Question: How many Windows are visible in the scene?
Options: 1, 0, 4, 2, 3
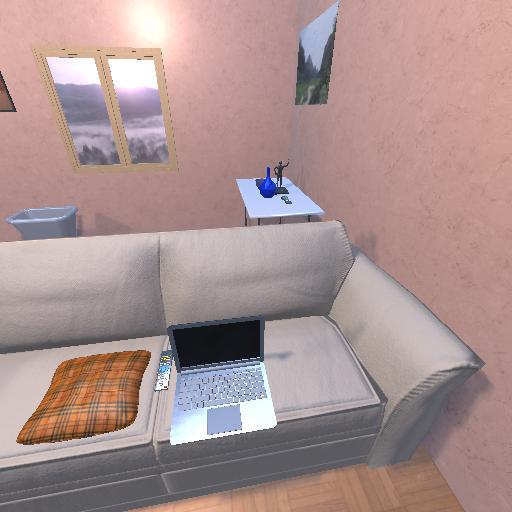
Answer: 1